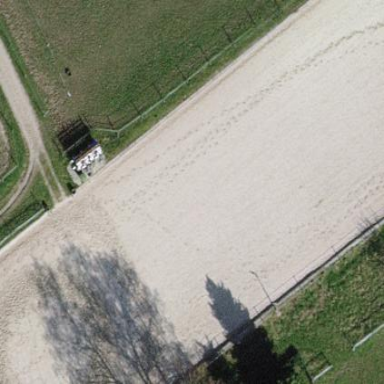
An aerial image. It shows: Equestrian pitch for leisure land use.